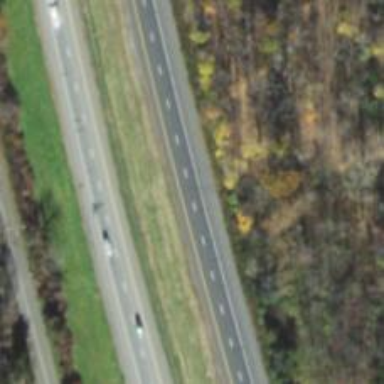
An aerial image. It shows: Asphalt motorway.